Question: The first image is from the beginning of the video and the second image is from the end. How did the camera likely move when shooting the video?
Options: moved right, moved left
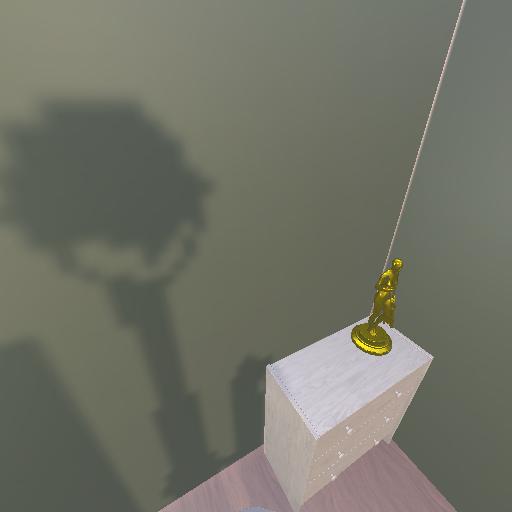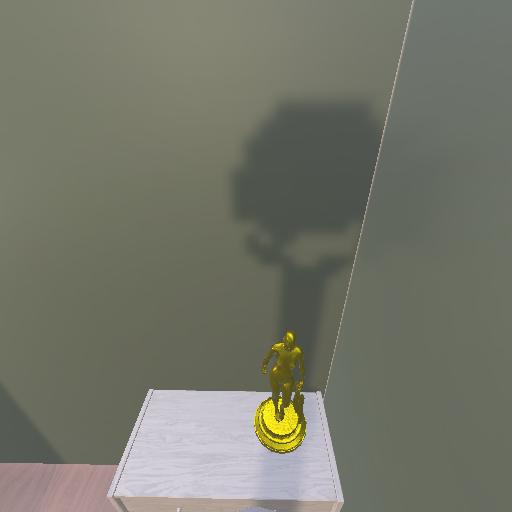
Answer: moved right